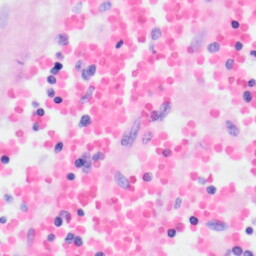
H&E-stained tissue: Kidney